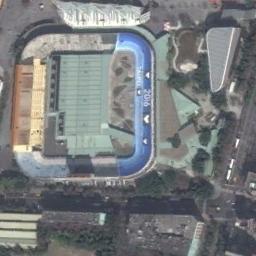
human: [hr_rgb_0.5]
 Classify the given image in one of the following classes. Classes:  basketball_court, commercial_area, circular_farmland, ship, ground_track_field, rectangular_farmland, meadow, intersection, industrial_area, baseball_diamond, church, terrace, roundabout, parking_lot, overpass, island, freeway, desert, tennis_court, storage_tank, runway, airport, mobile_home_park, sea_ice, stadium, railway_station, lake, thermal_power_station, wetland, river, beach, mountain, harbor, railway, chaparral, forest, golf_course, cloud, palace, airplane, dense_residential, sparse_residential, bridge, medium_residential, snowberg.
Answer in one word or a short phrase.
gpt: stadium